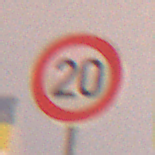
Verkehrszeichen: Geschwindigkeit20
Umgebung: Outdoor, Urban
Tageszeit: Night
Wetter: Overcast
Licht: Artificial
Jahreszeit: Winter
Kontrast: MediumContrast